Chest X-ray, AP view. Patient: 37 years old, sex F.
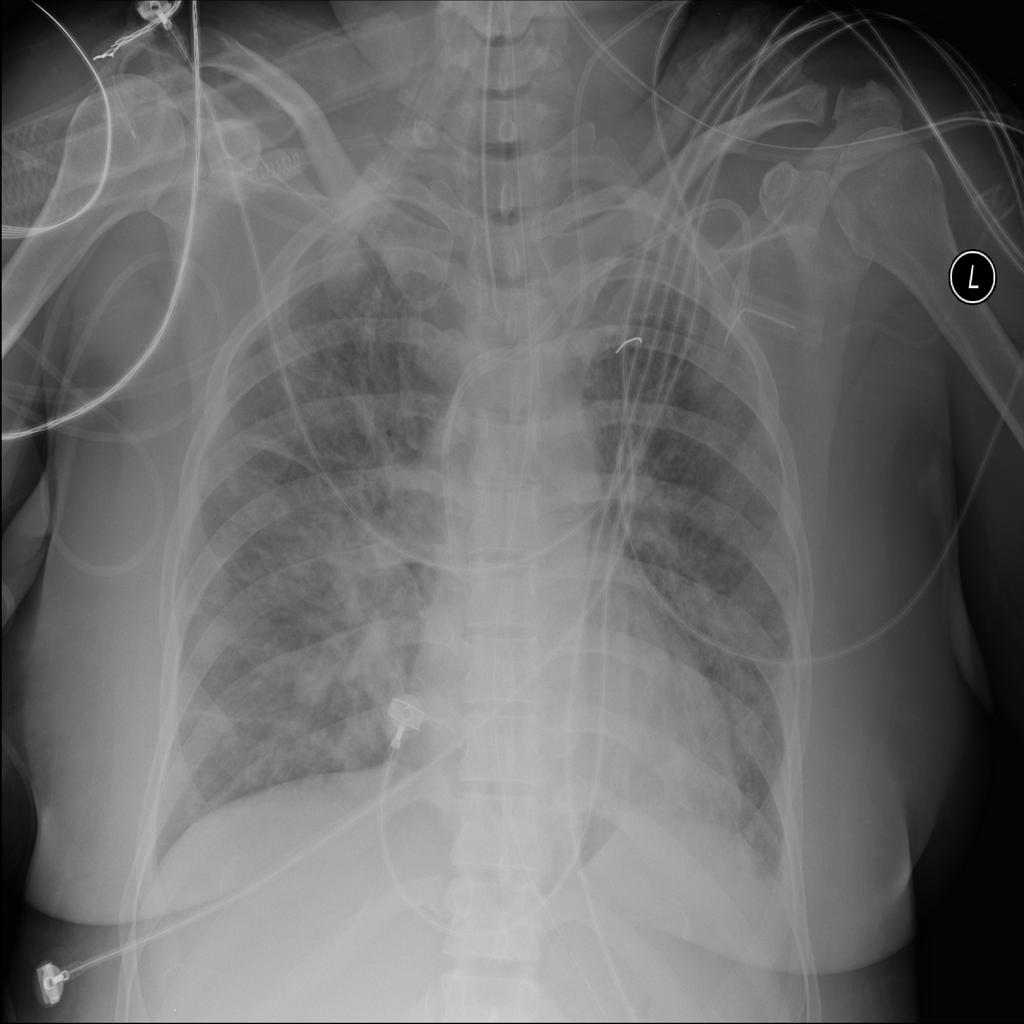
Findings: Infiltration